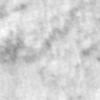
Label: no_change